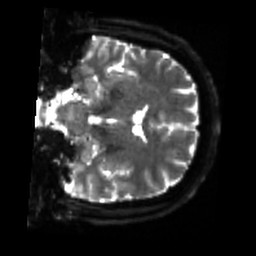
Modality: sbref
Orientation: coronal
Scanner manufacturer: siemens
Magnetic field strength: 3 T
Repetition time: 4 s
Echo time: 0.0594 s